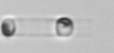
Label: Skeletonema